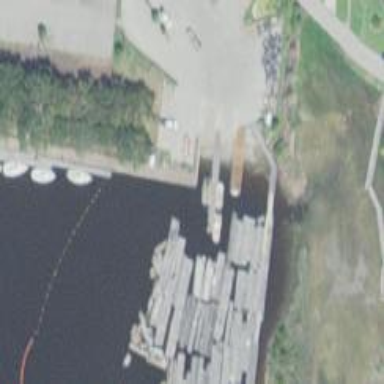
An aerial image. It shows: Slipway on leisure land.